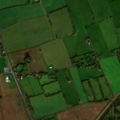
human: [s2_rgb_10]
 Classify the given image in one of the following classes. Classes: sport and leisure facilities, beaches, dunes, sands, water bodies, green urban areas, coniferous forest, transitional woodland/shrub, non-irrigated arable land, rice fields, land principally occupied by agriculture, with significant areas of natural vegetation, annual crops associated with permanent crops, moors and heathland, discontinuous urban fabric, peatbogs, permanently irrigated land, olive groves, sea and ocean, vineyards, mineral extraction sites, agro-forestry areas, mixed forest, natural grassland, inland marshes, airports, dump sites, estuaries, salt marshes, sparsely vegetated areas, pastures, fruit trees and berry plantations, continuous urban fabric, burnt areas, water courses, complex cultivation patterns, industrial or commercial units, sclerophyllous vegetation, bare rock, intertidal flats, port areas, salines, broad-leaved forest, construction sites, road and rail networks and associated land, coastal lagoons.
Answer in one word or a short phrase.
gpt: non-irrigated arable land, pastures, complex cultivation patterns